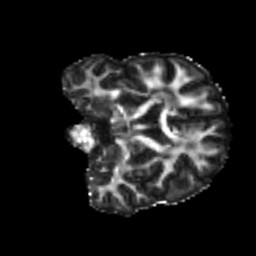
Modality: FA
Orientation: coronal
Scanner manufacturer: siemens
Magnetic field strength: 3 T
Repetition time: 4 s
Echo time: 0.0594 s